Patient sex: M
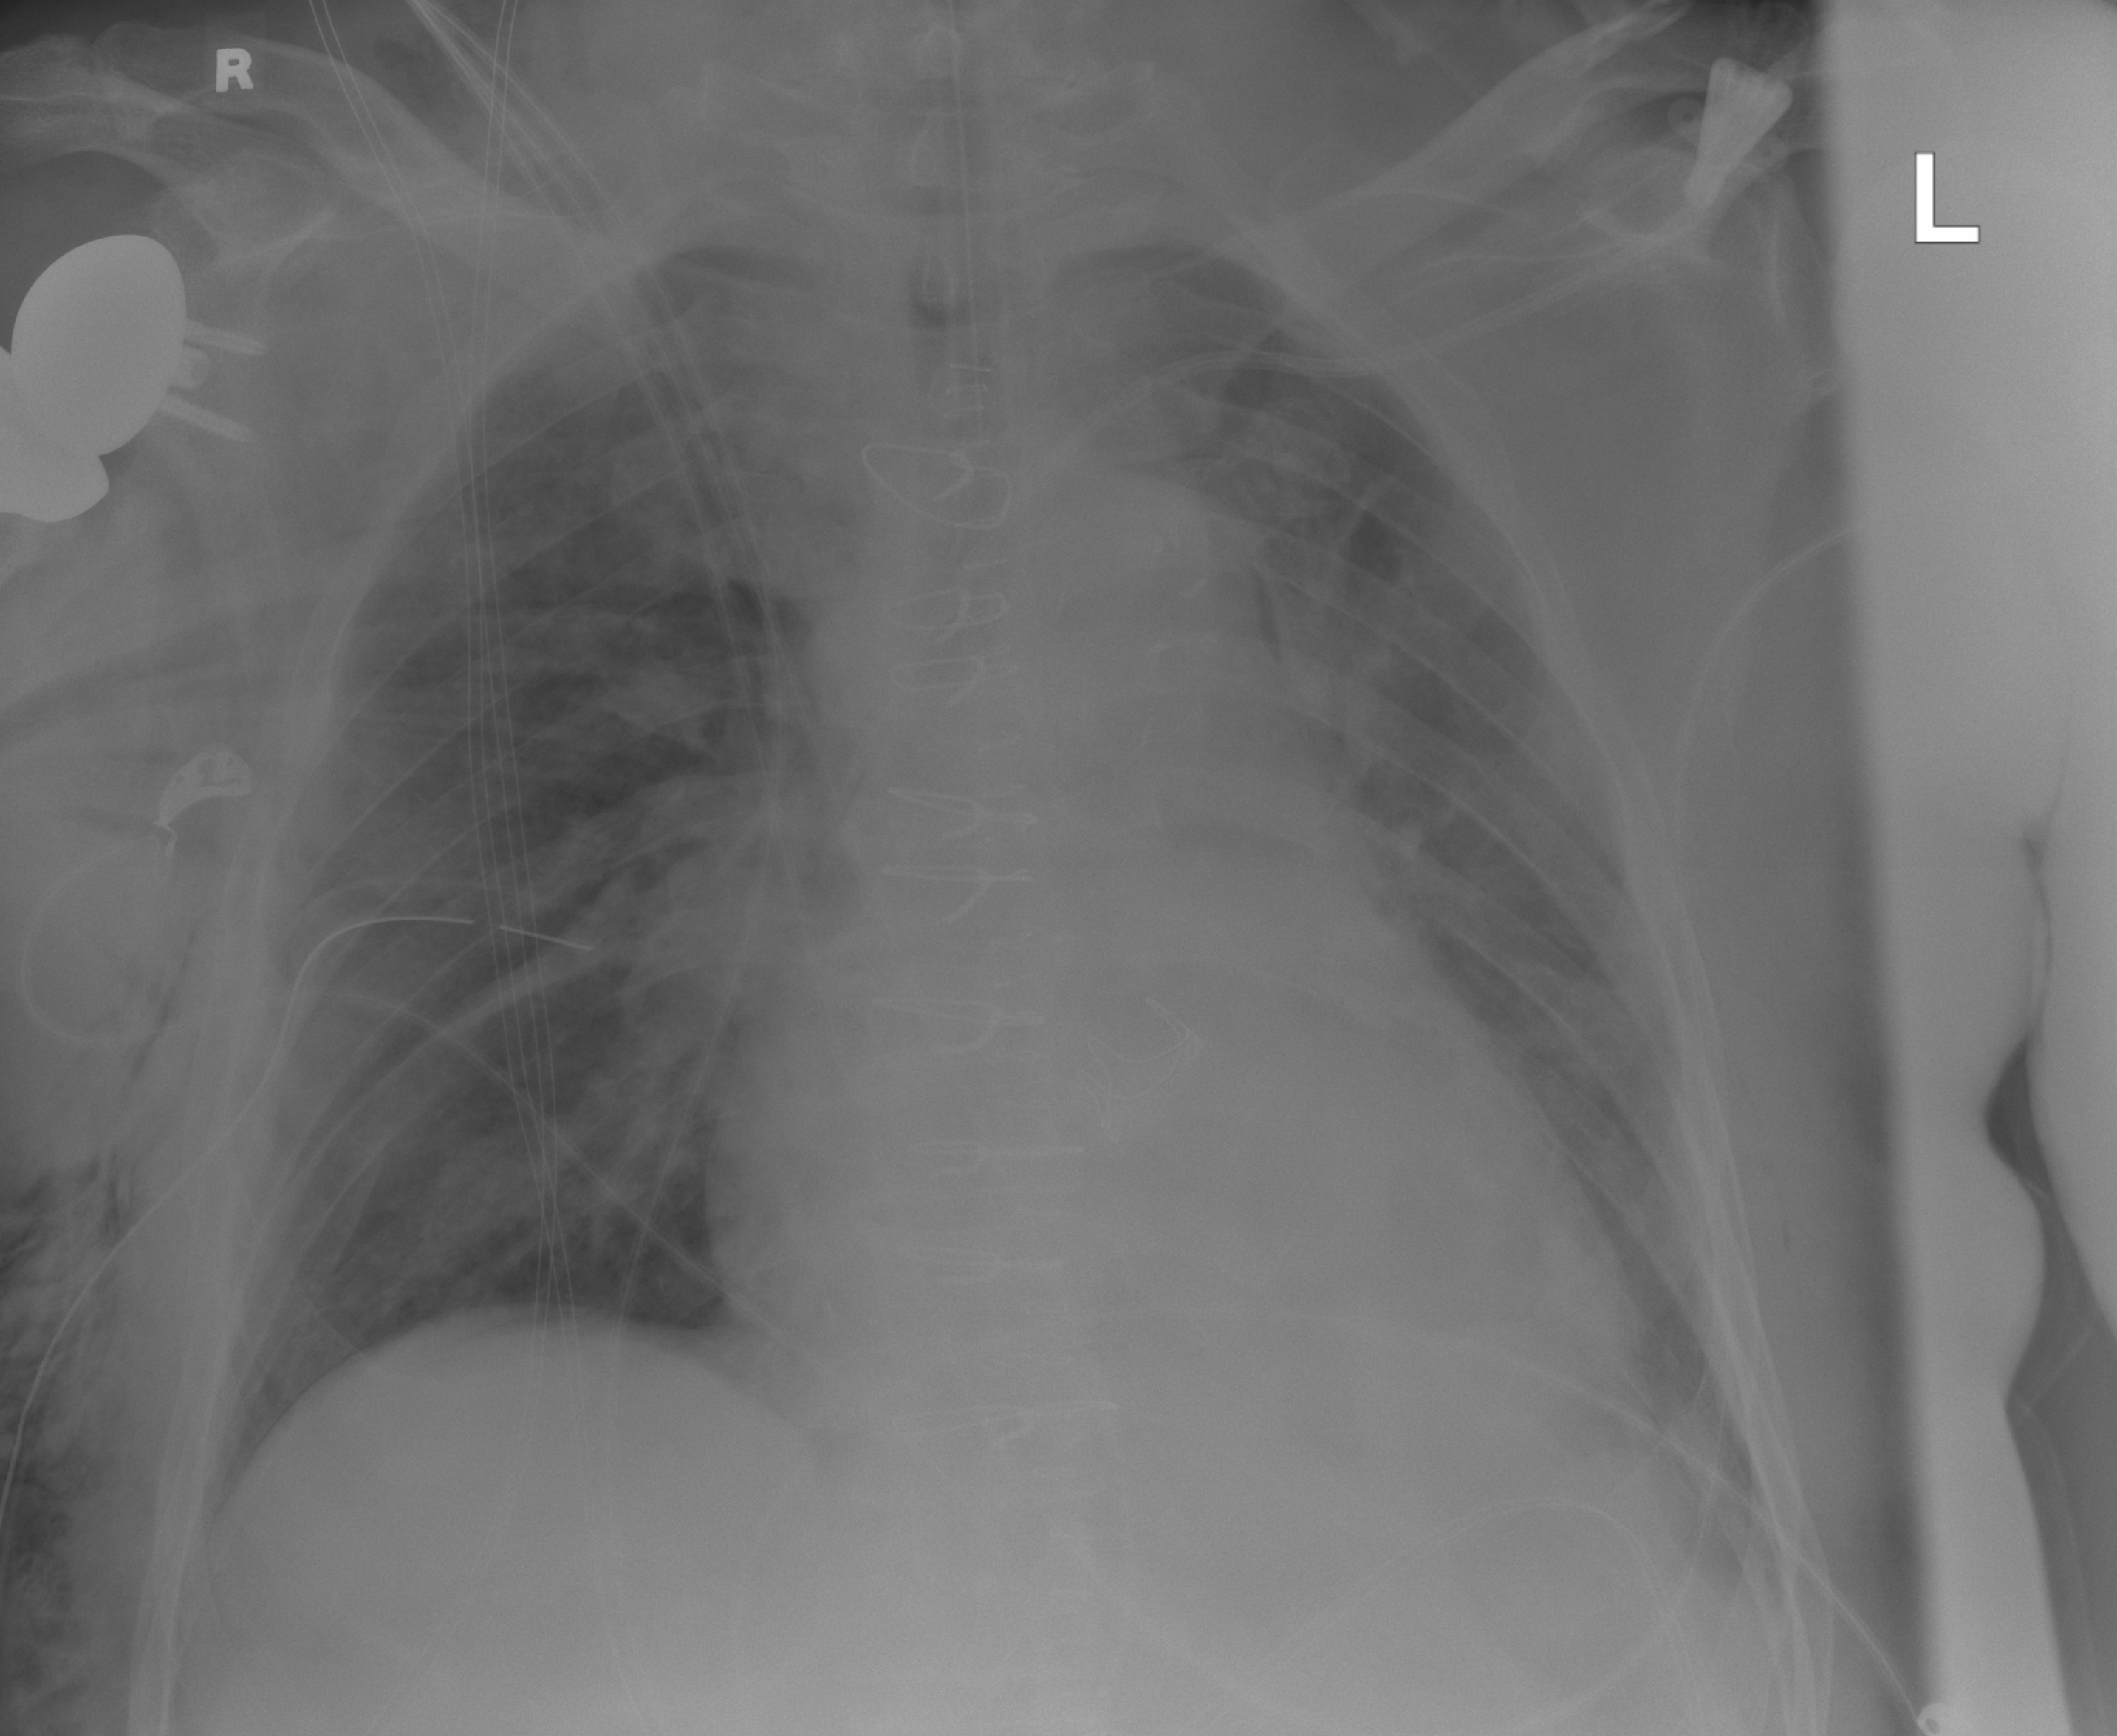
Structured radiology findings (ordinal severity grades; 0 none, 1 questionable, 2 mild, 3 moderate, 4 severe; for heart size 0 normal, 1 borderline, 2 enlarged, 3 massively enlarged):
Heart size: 2
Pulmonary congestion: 2
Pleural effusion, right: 0
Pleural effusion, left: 2
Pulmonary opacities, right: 0
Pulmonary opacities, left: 0
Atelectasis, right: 2
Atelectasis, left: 2